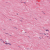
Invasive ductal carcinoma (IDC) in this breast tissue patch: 0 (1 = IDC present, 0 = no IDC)